Interaction volume radius: 10 \u00c5
Interaction volume height: 10 \u00c5
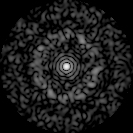
Disorder parameter: 0.8299